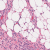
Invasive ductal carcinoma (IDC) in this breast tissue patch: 1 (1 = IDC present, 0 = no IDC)